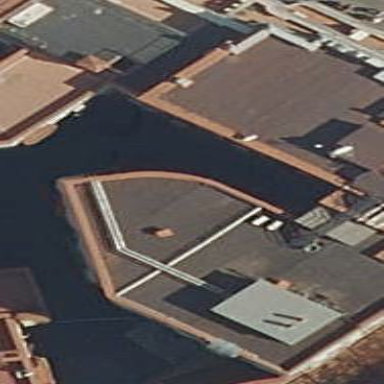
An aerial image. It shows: Part of building.